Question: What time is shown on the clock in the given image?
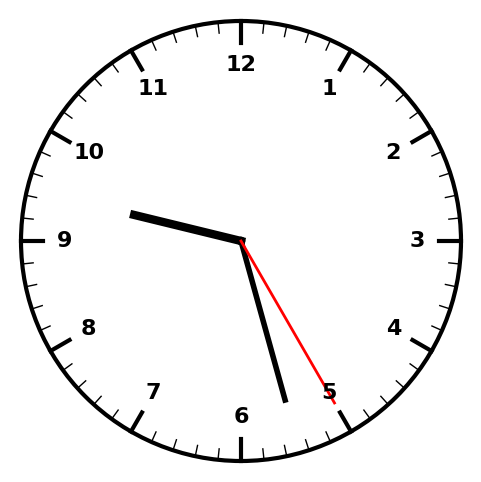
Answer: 09:27:25